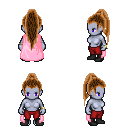
a pixel art fantasy rpg character, female body template, dark elf, purple skin, pink cape, red pants, brown extra-long topknot hairstyle, bracelets, black shoes, four views (front, back, left, right), 2x2 character sprite sheet, small pixel art, hard edges, no anti-aliasing